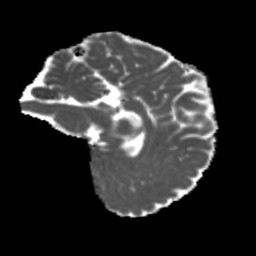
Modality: MD
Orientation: sagittal
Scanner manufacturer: siemens
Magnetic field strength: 3 T
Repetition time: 4 s
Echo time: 0.0594 s